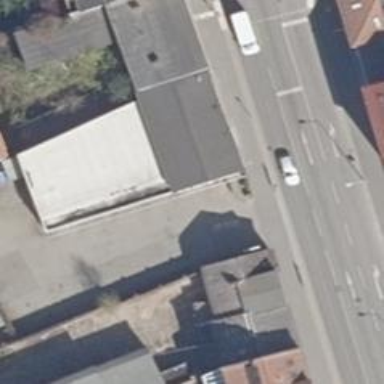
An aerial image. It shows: Car repair shop.